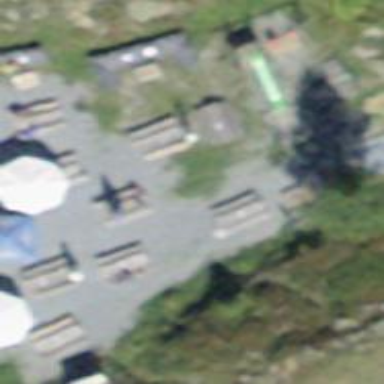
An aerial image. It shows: Picnic site for tourists.